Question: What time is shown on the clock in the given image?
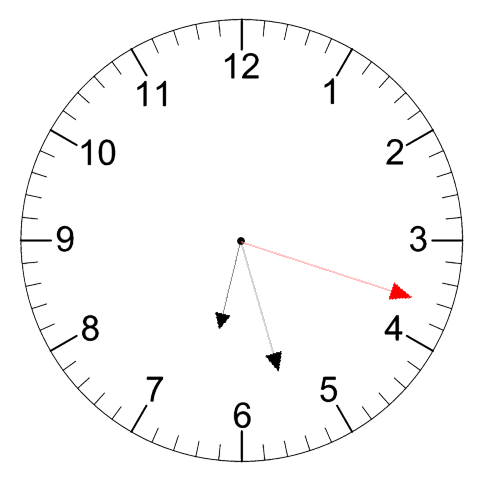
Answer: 06:27:18